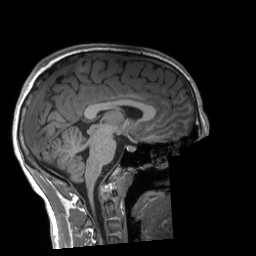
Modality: T1w
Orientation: sagittal